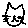
Label: cat